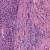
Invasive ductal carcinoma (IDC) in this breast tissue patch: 1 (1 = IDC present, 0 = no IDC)